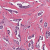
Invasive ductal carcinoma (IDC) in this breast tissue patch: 1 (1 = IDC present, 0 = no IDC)